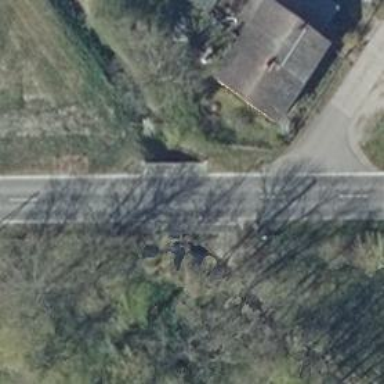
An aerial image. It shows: Culvert tunnel.